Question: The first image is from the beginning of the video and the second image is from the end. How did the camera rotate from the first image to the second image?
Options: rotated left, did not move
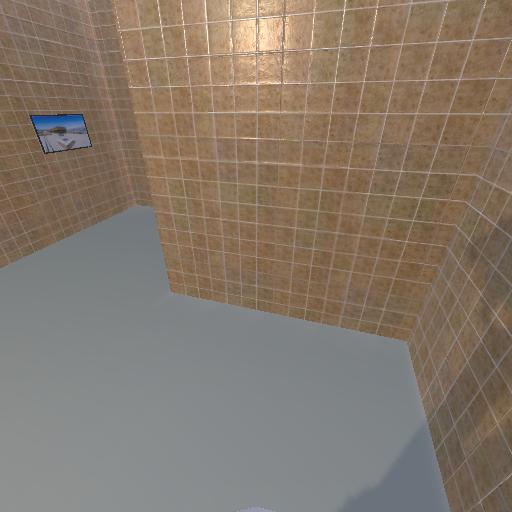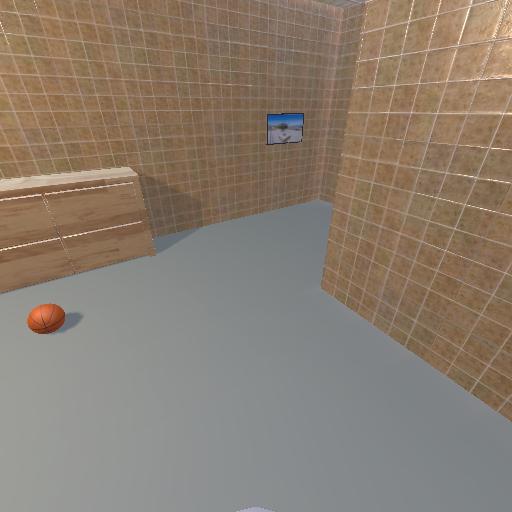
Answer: rotated left